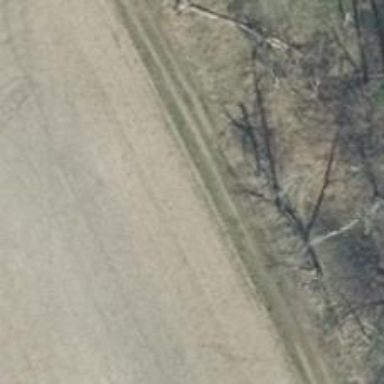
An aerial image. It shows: Track with ground surface graded as grade4.